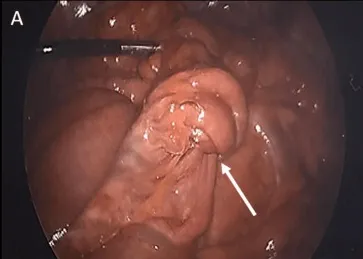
Intussusception in the distal ileum. A) Initial laparoscopic view of ileo-ileal intussusception (white arrow) in the distal ileum.
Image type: endoscopy (gi_endoscopy)